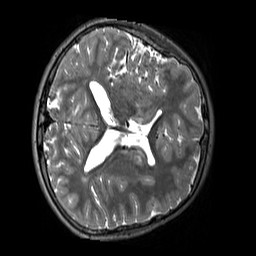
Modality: T2w
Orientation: axial
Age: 11
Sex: male
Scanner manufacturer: siemens
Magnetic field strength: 3 T
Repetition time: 3.2 s
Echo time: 0.408 s